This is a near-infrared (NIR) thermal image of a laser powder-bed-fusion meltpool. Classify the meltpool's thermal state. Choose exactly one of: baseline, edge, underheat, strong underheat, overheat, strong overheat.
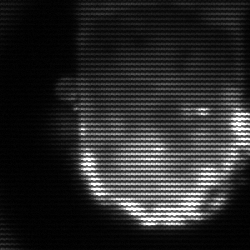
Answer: baseline